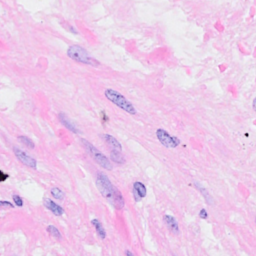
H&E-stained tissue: Breast